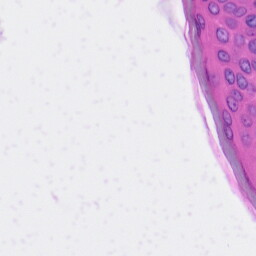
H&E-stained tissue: Skin